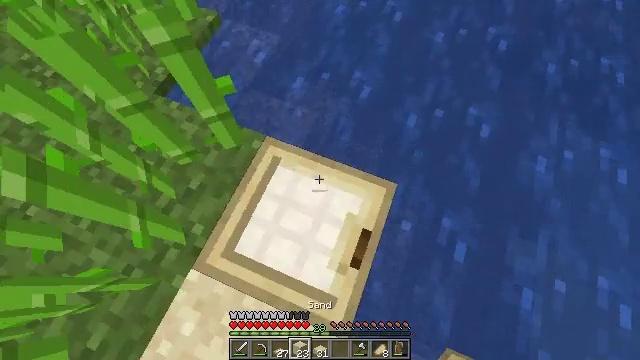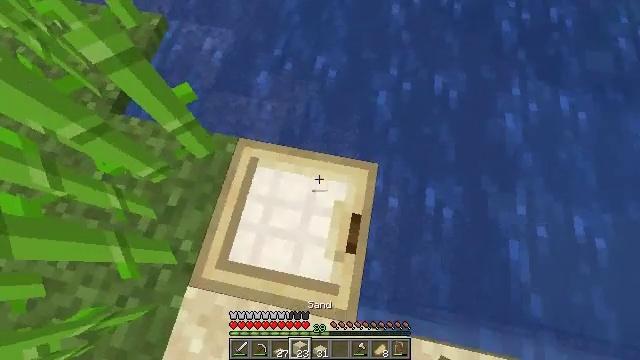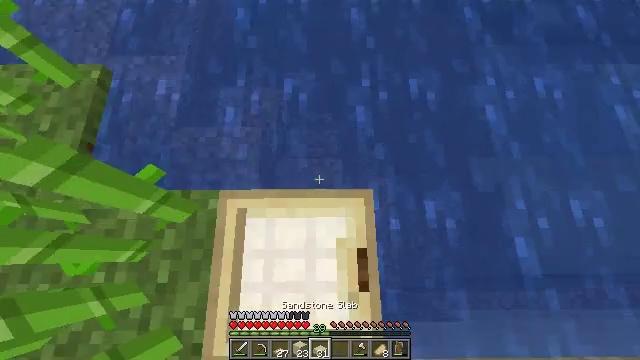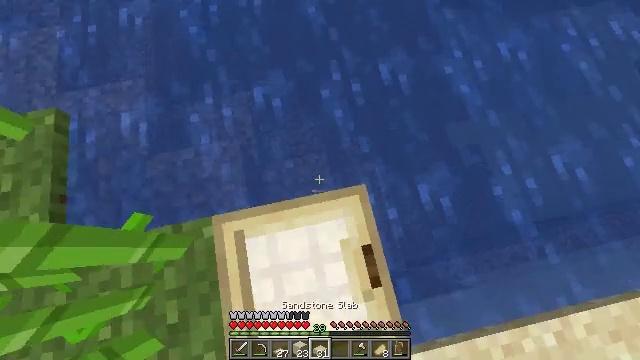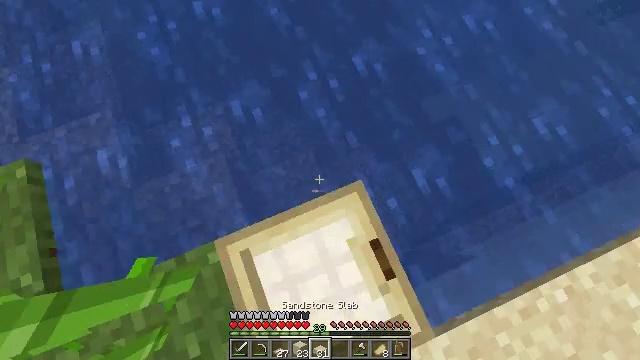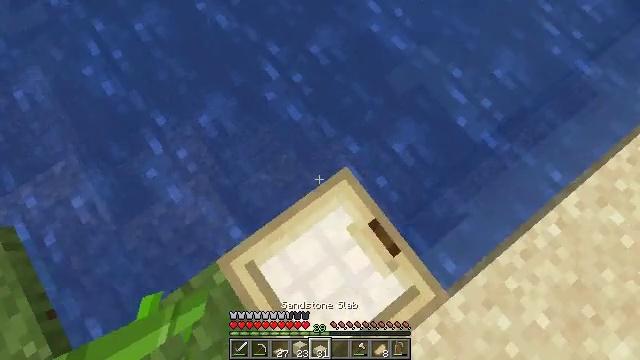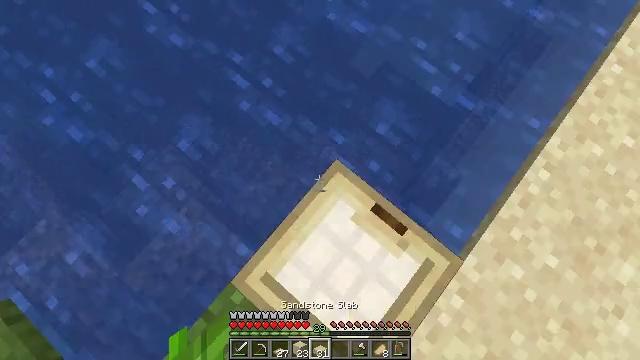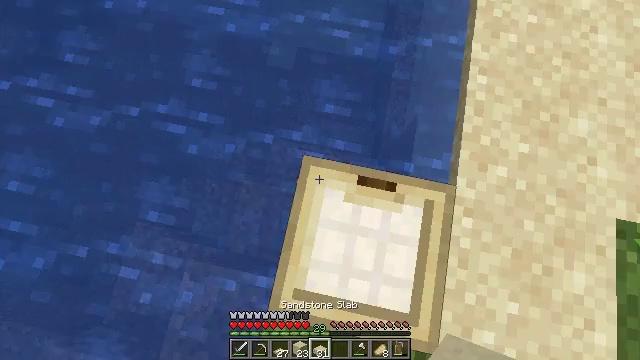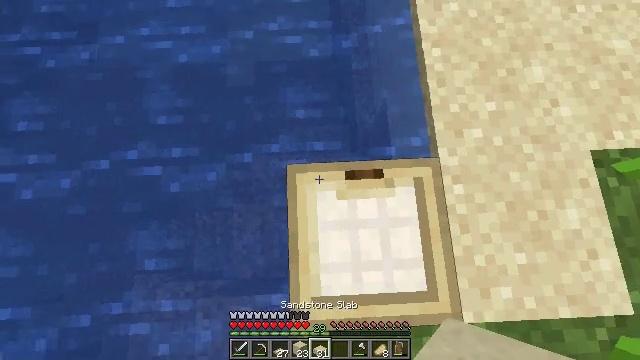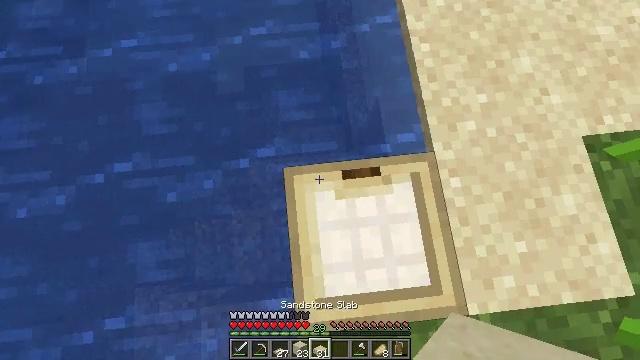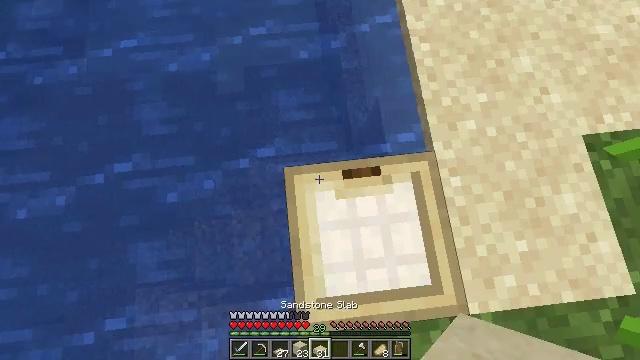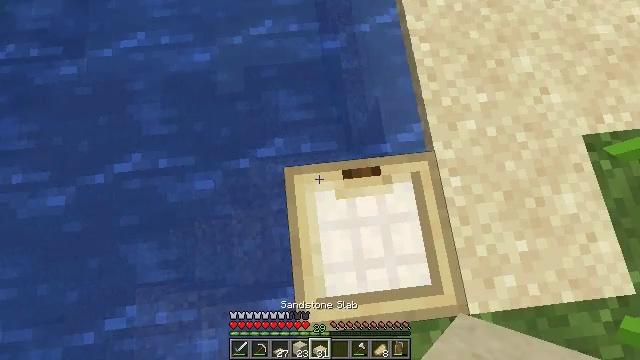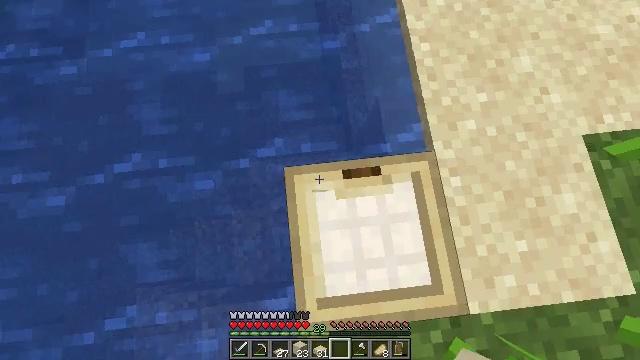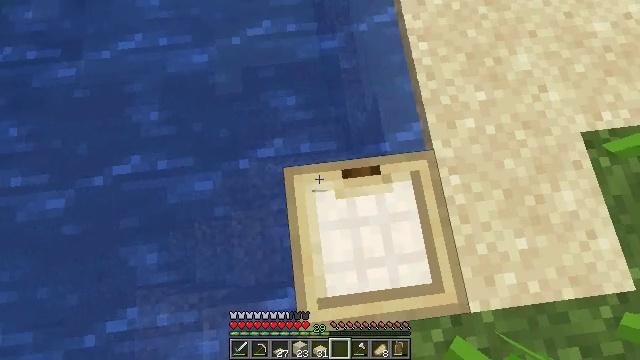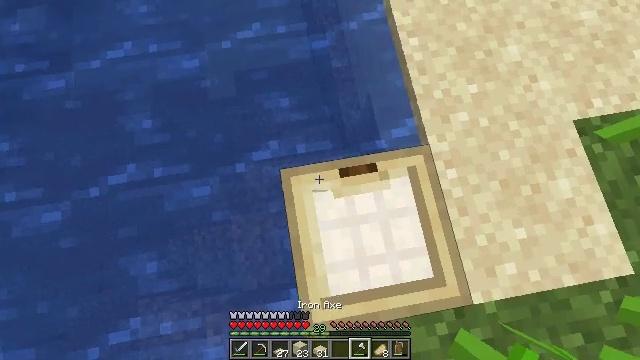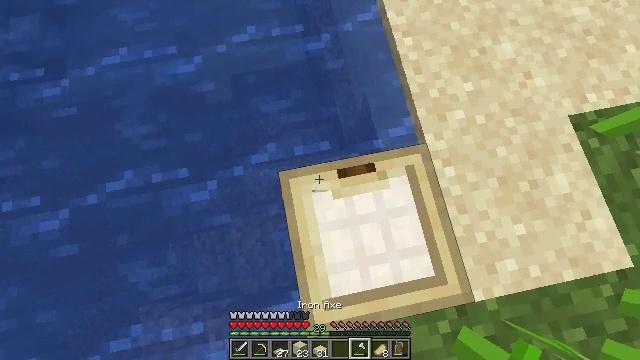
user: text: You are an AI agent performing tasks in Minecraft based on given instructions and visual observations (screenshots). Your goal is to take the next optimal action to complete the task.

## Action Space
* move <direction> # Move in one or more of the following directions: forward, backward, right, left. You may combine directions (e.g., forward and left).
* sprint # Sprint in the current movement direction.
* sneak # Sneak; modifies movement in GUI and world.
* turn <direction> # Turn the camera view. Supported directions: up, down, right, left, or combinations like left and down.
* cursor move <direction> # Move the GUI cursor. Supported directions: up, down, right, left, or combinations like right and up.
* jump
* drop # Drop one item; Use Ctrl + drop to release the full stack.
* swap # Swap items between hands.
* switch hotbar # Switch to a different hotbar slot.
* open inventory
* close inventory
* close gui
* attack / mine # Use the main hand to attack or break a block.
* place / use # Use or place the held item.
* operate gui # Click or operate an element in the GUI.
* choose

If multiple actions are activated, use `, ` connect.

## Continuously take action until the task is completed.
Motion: motion action
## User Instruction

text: Mine the birch trapdoor from existing structures.
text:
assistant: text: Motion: move forward, turn right and down
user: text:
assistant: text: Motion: move forward, turn right and down
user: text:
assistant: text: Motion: turn right and down
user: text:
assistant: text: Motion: turn right and down
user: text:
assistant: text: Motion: turn right and down
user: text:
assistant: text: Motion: turn right and down
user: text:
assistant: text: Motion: turn right
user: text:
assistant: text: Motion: turn right
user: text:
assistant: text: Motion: turn right
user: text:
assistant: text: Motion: no_op
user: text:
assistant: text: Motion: no_op
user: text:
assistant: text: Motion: no_op
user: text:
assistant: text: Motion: no_op
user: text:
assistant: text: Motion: turn right
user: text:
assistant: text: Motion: turn right
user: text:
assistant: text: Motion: no_op
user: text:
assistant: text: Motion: no_op
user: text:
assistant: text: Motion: no_op
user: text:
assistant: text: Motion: no_op
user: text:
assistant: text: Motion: no_op
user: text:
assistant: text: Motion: turn right and down
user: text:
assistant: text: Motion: no_op
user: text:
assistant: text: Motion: attack / mine
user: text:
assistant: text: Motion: attack / mine
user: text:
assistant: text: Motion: attack / mine
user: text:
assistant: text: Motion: attack / mine
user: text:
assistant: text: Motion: attack / mine
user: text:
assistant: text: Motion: attack / mine
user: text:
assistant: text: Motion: attack / mine
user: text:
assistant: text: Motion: attack / mine